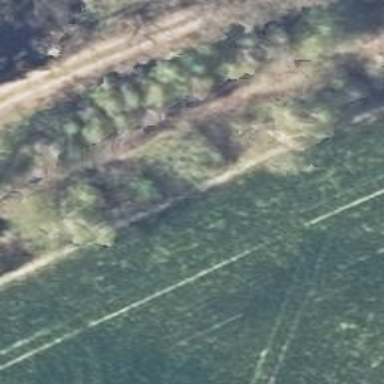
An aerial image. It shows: Row of deciduous broadleaved trees.